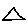
Label: triangle